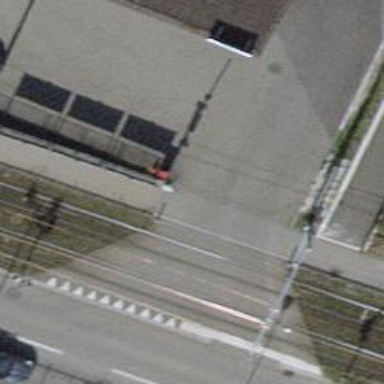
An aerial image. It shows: Lift gate barrier.